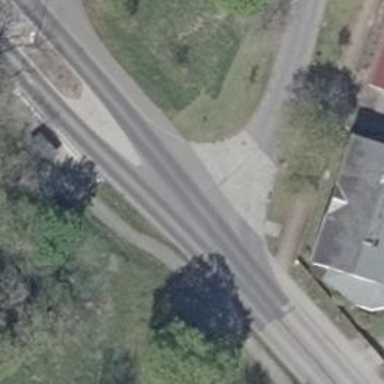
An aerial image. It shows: Traffic calming island.